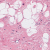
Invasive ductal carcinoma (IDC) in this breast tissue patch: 0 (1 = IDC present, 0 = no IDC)